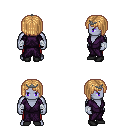
a pixel art fantasy rpg character, male body template, dark elf, purple skin, purple robe, red pants, light blonde pageboy hairstyle, iron tiara, white cloth bandages, black shoes, four views (front, back, left, right), 2x2 character sprite sheet, small pixel art, hard edges, no anti-aliasing